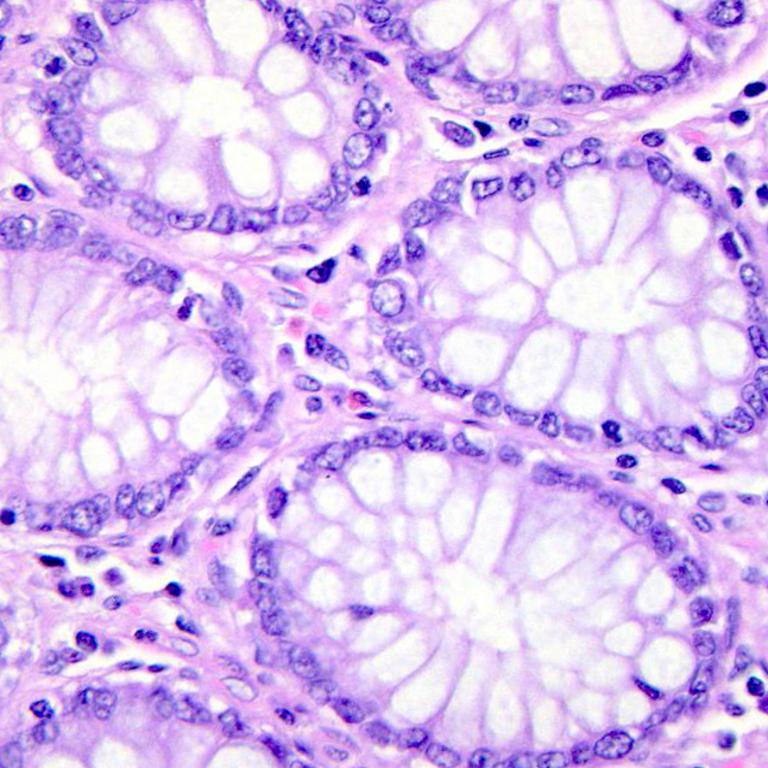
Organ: colon
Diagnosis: benign